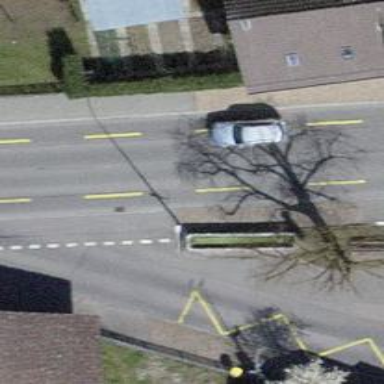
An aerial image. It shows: Primary highway with dedicated lane for cyclists.